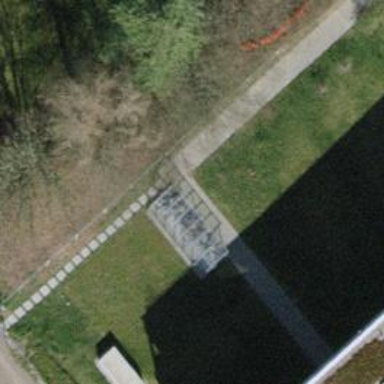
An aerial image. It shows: Sidewalk.